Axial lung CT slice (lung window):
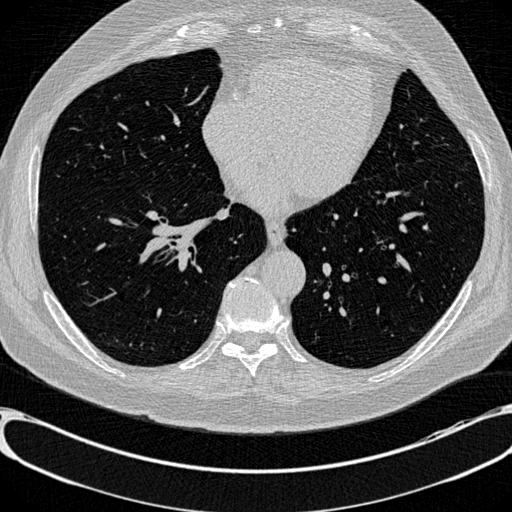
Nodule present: no